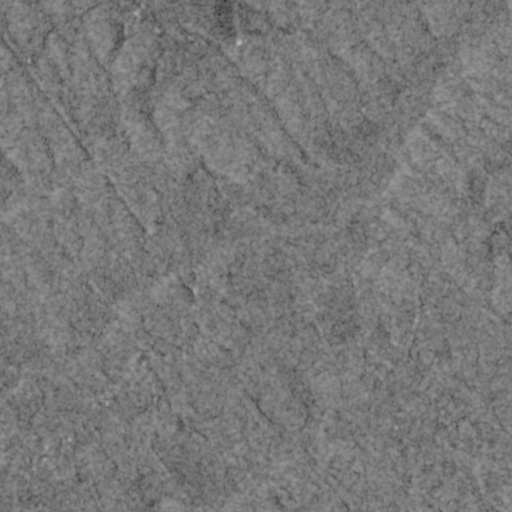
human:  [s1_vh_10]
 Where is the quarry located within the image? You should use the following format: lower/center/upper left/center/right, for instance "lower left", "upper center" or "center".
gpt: The quarry is located in the upper left of the image.
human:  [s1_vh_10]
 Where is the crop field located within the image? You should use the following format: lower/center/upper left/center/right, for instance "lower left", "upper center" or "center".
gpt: There is no crop field in the image.

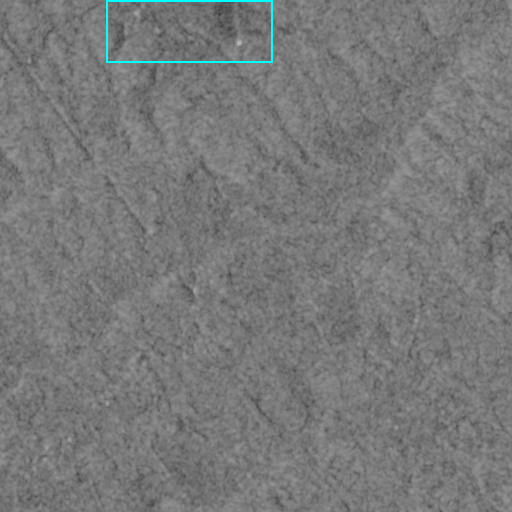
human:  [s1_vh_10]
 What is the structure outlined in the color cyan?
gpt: The structure outlined in cyan is a quarry.
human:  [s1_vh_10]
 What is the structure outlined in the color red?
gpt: There is no red outline.